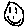
Label: smiley face